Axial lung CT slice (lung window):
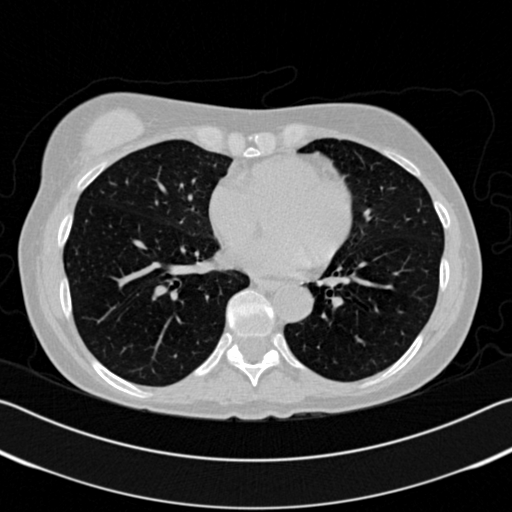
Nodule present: no